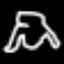
Label: frog